Question: May be you know how to fix this ugly appearance of cyrillic chars in Pycharm's debugger?

<URL> - I tried it, but it doesn't work.
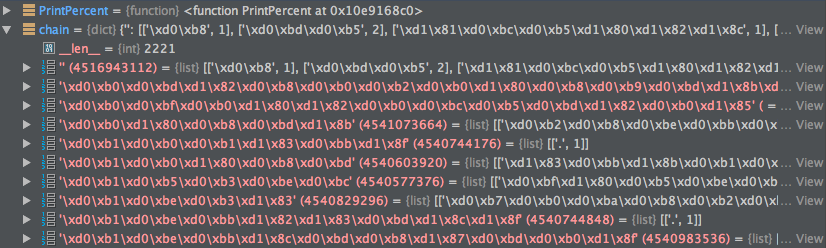
Answer: Seems that there is no way to view bytes as encoded Unicode strings in debugger.
But there is a different approach:
1) create duplicate object
2) process dictionary's entries for encoding in utf-8